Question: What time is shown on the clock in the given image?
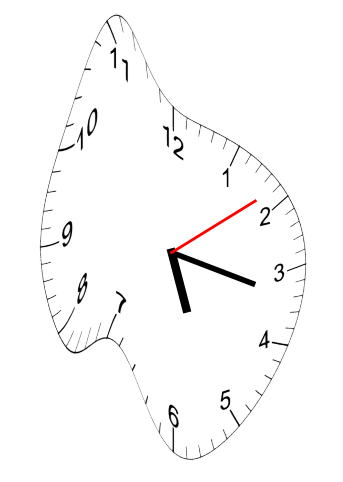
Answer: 05:17:09